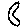
Label: moon